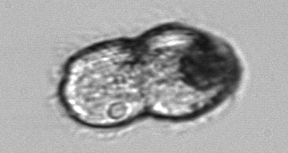
Label: Pleuronema